Interaction volume radius: 10 \u00c5
Interaction volume height: 10 \u00c5
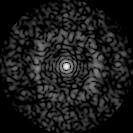
Disorder parameter: 0.7932